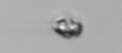
Label: Heterocapsa_rotundata